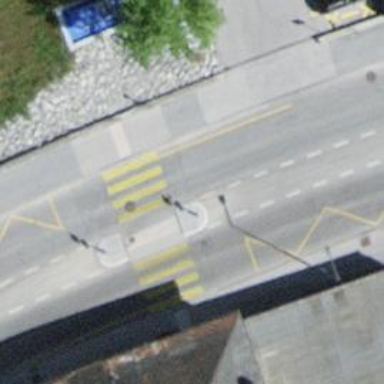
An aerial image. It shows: Marked zebra crossing on the road.